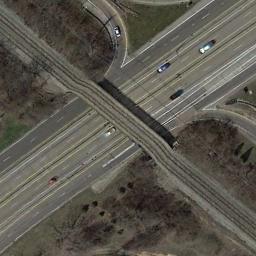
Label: overpass